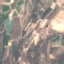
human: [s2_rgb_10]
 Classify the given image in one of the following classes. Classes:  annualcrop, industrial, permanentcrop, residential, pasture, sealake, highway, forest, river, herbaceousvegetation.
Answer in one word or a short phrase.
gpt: PermanentCrop